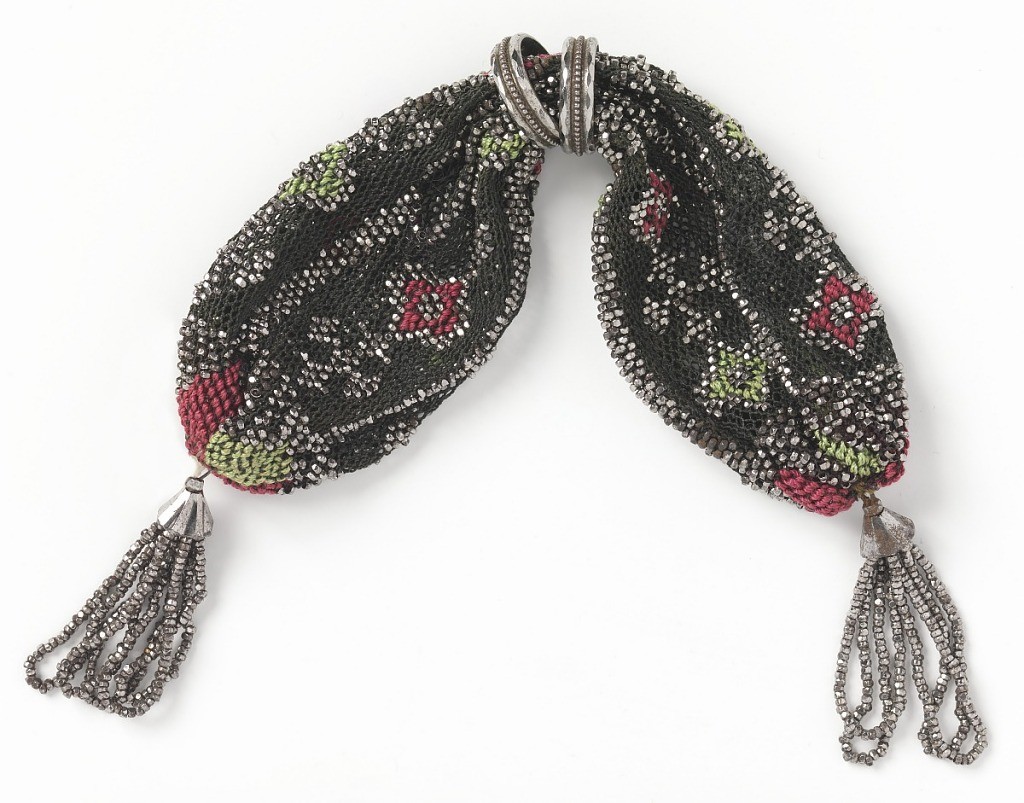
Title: Miser's purse
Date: early 19th century
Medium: silk, metal Technique: crochet, embroidery
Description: Crocheted black silk embroidered with small red and green squares, outlined in steel beads.  More steel beads form bars and crosses.  Side closing controlled by two steel rings; steel bead tassels at each end of purse.